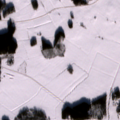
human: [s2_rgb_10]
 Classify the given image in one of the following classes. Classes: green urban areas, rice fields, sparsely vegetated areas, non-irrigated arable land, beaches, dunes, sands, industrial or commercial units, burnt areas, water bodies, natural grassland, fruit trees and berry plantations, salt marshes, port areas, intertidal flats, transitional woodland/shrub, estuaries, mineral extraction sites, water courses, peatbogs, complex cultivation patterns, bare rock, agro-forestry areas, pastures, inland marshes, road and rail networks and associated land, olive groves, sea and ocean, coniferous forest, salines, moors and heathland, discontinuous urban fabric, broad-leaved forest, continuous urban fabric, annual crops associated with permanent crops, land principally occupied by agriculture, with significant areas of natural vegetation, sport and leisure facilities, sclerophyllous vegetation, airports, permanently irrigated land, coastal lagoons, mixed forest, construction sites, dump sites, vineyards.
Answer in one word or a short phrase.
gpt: non-irrigated arable land, land principally occupied by agriculture, with significant areas of natural vegetation, coniferous forest, mixed forest